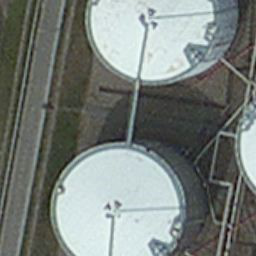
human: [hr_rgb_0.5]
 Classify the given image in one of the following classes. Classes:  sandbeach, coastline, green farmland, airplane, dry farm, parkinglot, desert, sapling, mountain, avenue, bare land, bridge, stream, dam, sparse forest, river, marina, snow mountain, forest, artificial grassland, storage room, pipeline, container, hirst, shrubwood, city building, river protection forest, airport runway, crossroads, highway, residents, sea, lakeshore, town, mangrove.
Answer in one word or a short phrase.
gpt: storage room